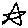
Label: star